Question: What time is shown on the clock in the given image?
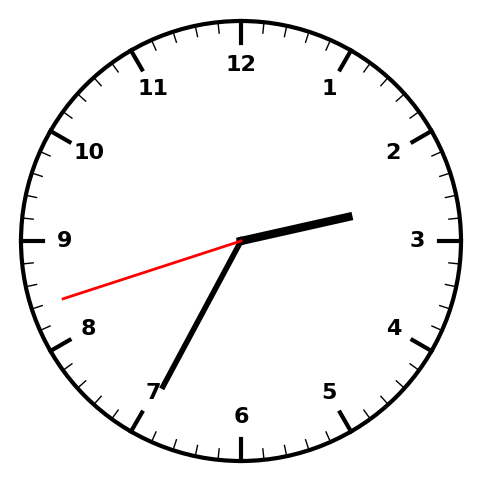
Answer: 02:34:42